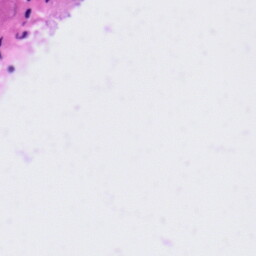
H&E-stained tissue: Tonsil